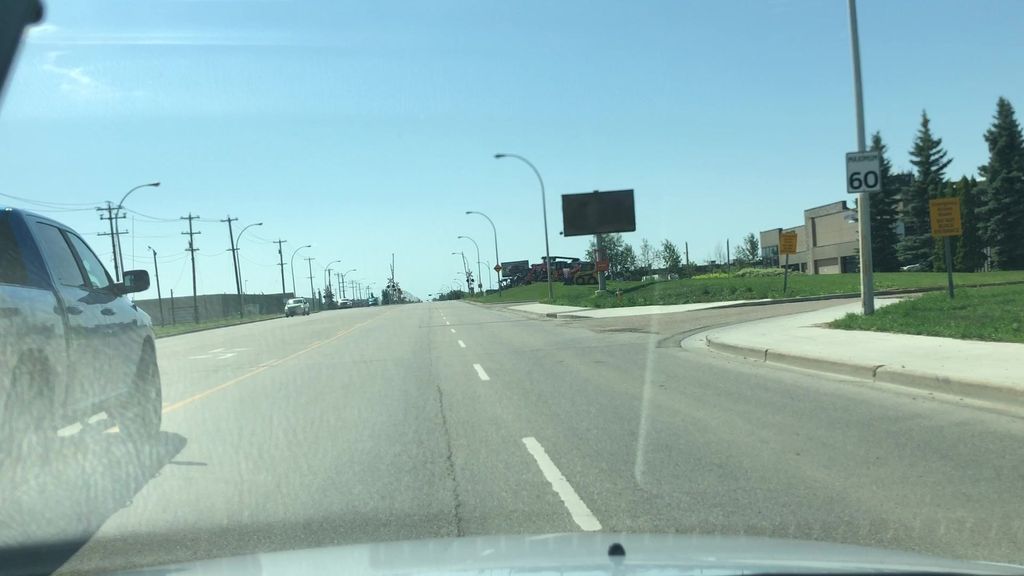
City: edmonton